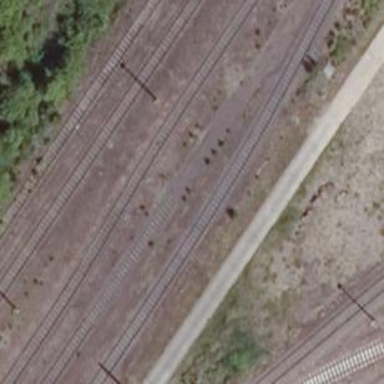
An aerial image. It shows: Railway spur service.